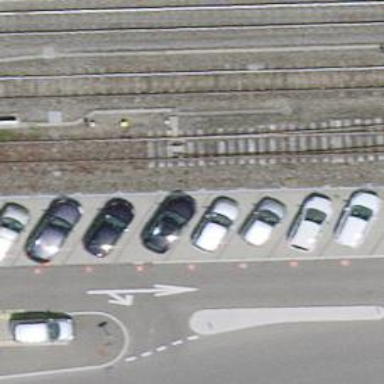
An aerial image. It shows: Railway switch.